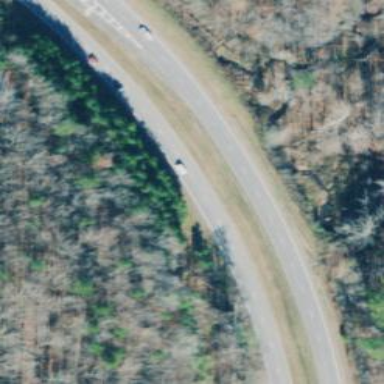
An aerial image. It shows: Trunk highway.